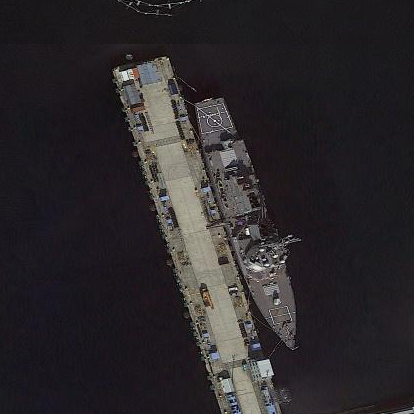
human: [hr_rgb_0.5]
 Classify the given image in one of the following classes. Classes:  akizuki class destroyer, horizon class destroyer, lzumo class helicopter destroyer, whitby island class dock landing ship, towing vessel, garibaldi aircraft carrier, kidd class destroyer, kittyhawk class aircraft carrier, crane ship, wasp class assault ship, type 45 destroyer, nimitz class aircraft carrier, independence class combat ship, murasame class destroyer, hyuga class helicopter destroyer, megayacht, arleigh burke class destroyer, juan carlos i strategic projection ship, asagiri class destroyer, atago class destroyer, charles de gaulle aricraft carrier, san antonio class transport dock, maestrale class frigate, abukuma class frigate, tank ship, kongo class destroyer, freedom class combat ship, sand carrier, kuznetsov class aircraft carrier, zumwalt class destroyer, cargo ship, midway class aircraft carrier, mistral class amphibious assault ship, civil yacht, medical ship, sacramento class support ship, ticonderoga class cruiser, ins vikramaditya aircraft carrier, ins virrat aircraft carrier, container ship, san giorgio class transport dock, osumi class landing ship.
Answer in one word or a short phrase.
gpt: Arleigh Burke class destroyer